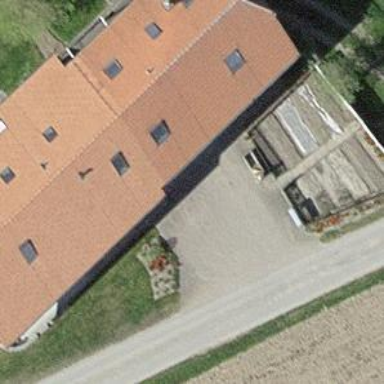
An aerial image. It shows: Farm building.